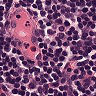
Metastatic tissue present: no